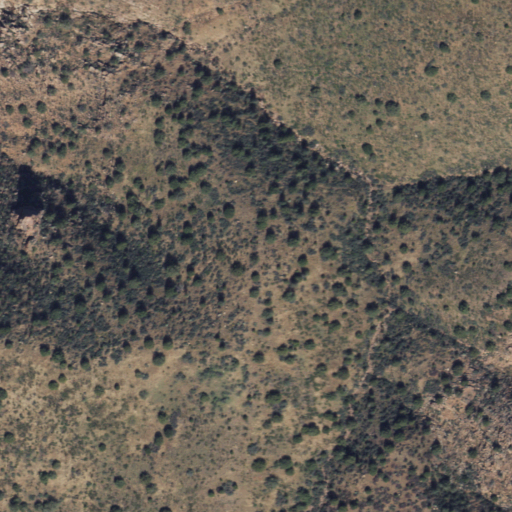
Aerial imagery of depression(s) in Arizona named McDonald Pocket containing only shrub